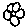
Label: flower